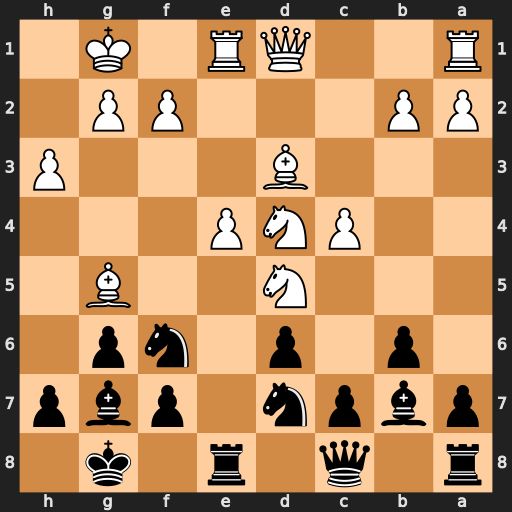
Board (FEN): r1q1r1k1/pbpn1pbp/1p1p1np1/3N2B1/2PNP3/3B3P/PP3PP1/R2QR1K1
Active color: b
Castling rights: -
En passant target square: -
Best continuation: Nxd5 cxd5 Bxd4